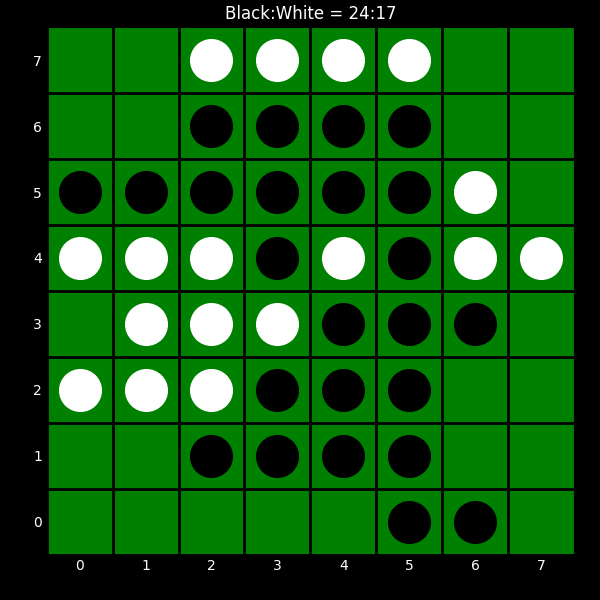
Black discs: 24
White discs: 17